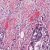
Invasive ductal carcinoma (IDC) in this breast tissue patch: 1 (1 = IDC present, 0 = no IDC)